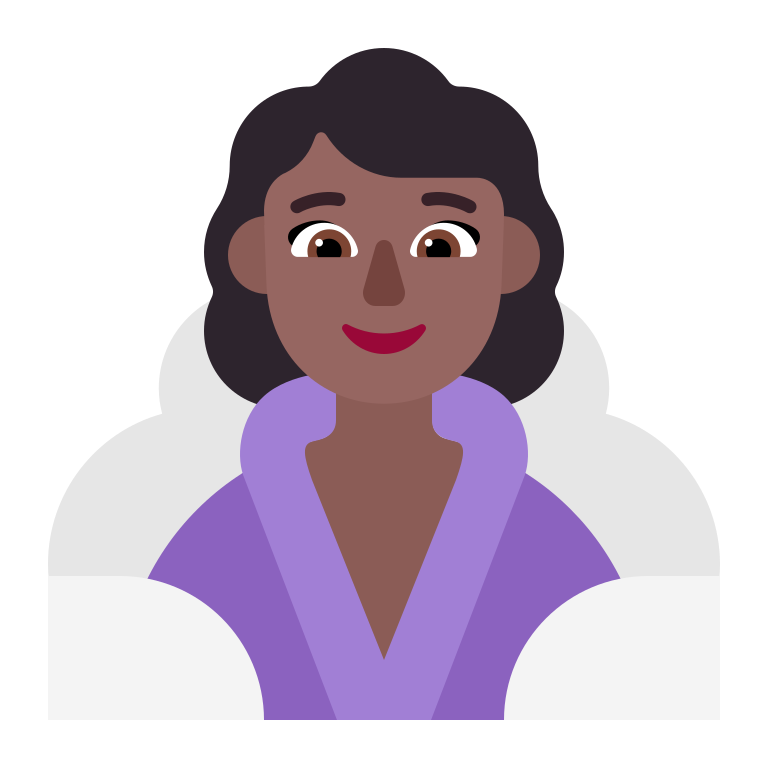
woman in steamy room flat  dark